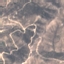
Land use / land cover class: HerbaceousVegetation